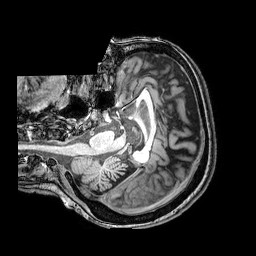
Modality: T1w
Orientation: axial
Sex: female
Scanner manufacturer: philips
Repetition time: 0.008241 s
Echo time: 0.00378 s